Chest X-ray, PA view. Patient: 58 years old, sex F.
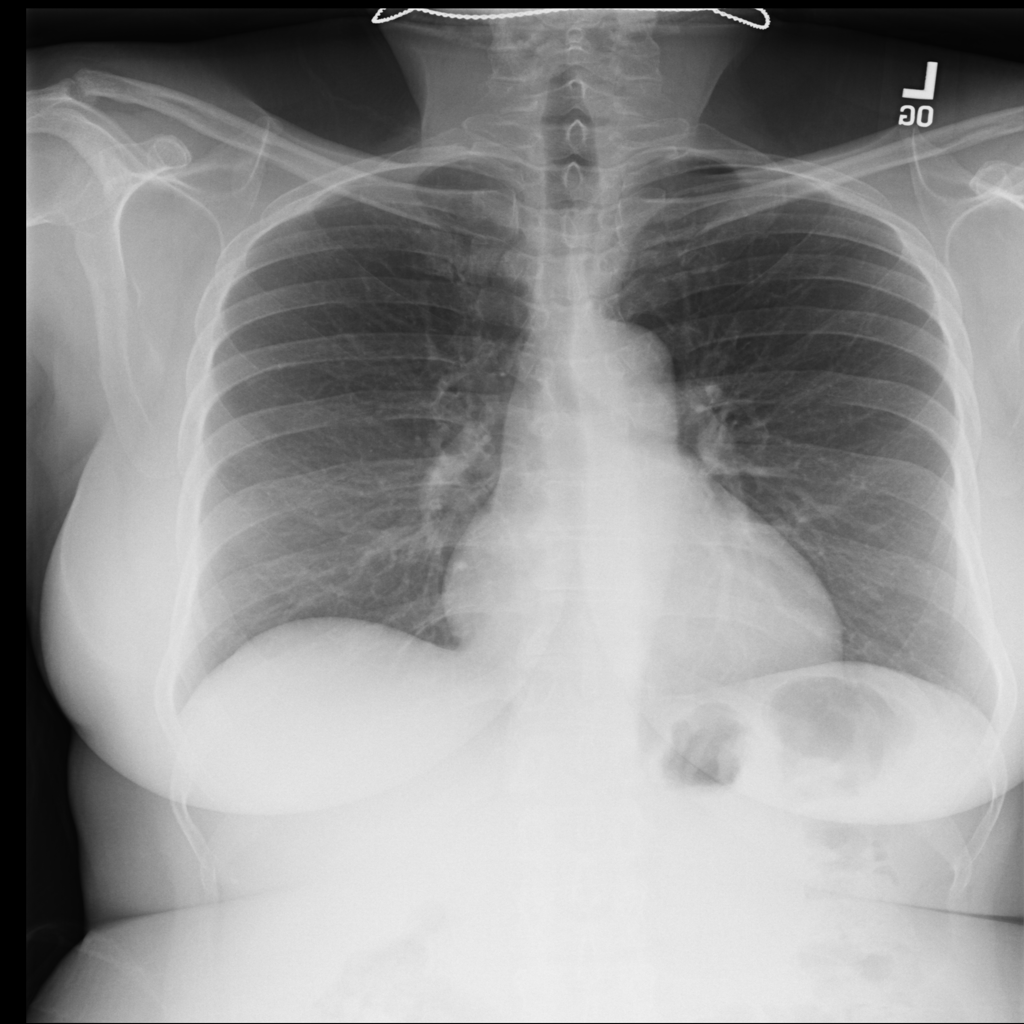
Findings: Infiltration